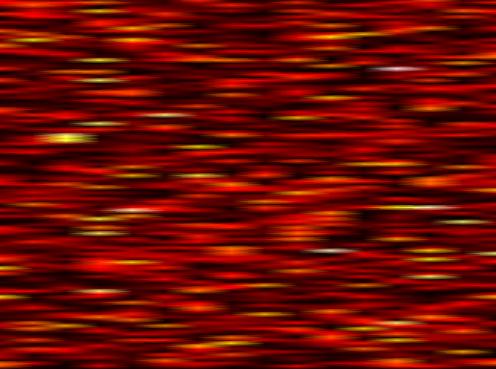
Label: WOLA